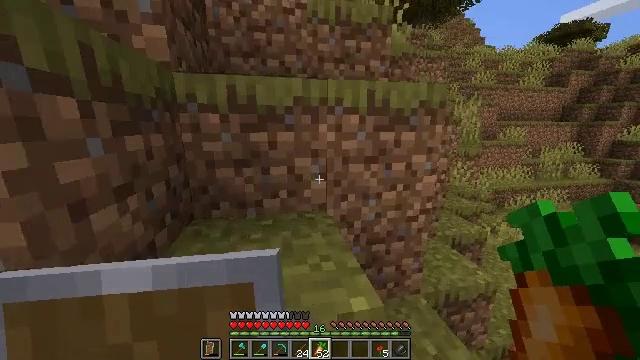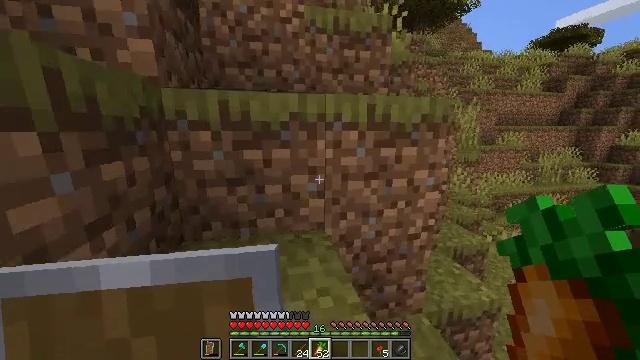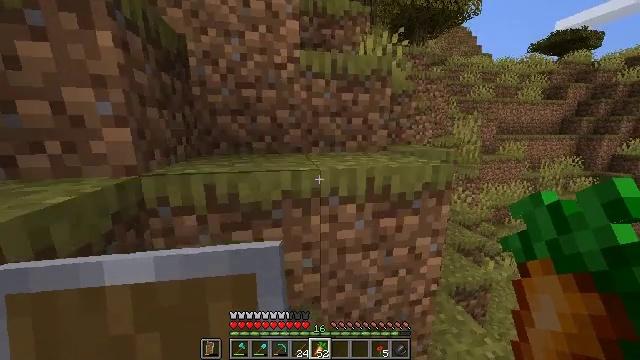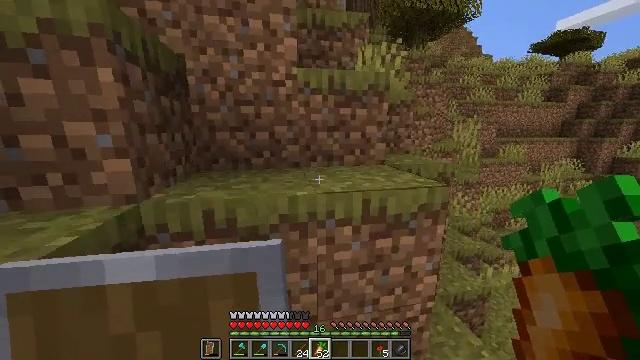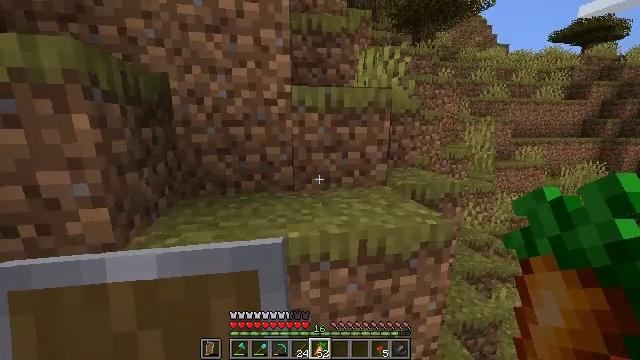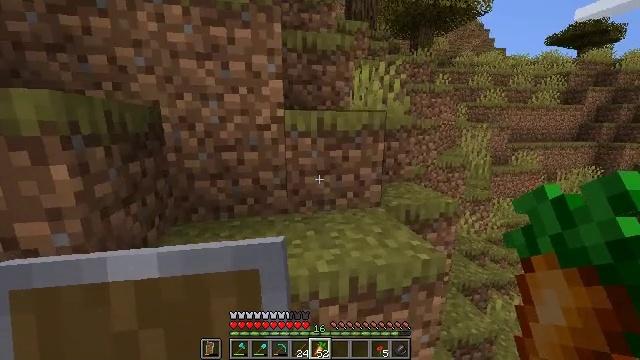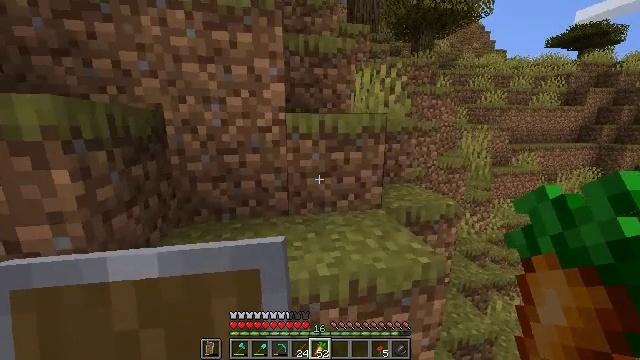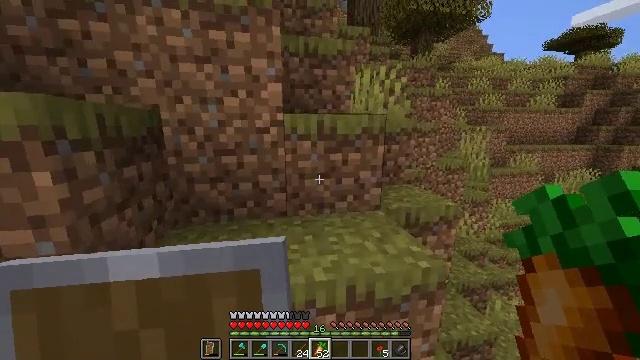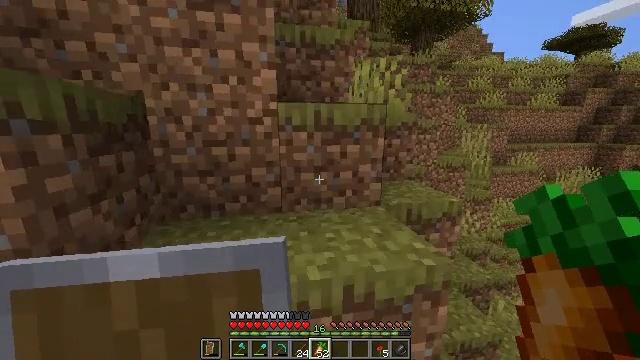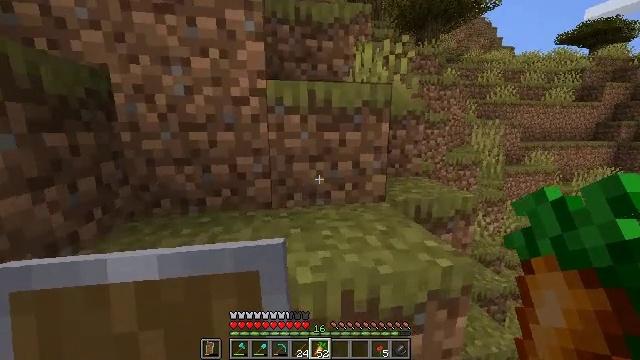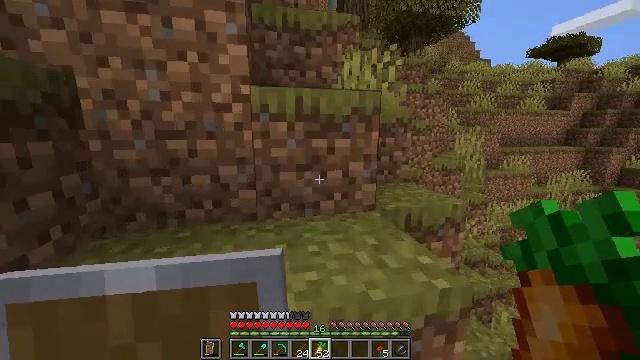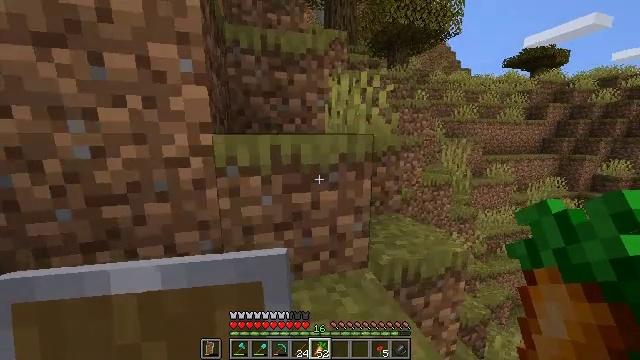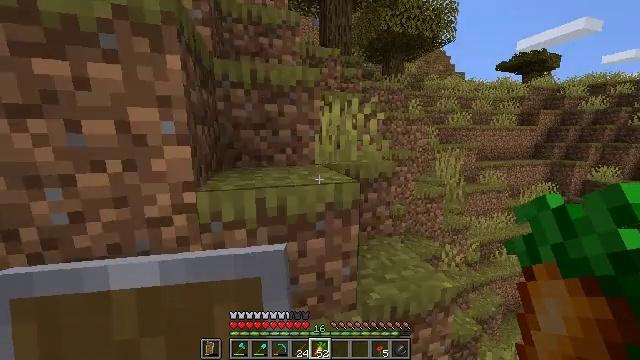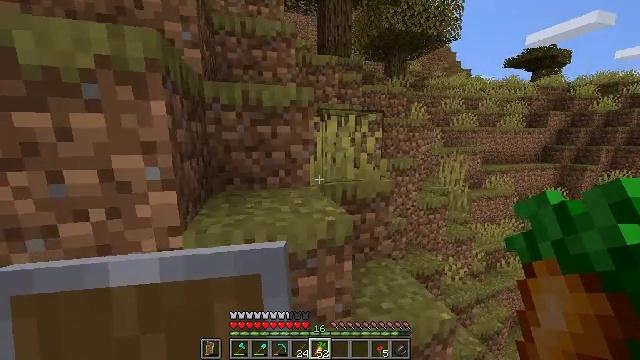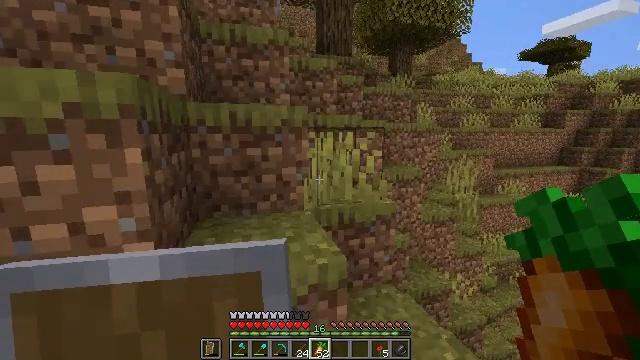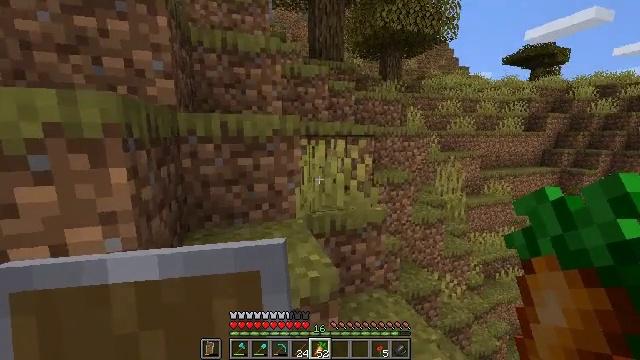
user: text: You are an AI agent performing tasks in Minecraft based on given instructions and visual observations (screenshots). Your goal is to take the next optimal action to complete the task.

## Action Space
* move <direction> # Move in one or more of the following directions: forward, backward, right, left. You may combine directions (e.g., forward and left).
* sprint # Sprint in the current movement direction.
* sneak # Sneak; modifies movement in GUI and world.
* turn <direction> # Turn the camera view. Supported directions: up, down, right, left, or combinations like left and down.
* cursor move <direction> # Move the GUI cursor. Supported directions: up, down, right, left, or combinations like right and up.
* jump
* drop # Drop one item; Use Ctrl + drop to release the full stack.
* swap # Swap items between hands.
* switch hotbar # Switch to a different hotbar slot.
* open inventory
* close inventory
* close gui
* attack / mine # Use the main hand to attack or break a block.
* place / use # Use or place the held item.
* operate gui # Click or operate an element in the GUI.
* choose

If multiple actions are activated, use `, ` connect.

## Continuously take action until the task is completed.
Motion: motion action
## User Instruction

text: Retrieve the valuable gold block.
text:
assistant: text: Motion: move forward, sprint, jump
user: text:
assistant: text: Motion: move forward, sprint, jump
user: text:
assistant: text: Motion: move forward, sprint, jump
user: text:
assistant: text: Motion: move forward, sprint, jump
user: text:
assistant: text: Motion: move forward, sprint, jump
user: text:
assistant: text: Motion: move forward, sprint, jump
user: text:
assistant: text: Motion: move forward, sprint, jump
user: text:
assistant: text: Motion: move forward, sprint, jump
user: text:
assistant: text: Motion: move forward, sprint, jump
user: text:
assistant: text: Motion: move forward, sprint, turn right and up, jump
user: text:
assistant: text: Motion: move forward, sprint, turn right, jump
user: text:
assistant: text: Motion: move forward, sprint, jump
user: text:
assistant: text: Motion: move forward and move left, sprint, jump
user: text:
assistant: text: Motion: move forward and move left, sprint, jump
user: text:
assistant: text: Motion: move forward and move left, sprint, turn right, jump
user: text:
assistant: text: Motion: move forward, sprint, turn right, jump
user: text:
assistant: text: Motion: move forward, sprint, jump
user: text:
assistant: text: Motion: move forward, sprint, jump
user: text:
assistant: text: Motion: move forward, sprint, jump
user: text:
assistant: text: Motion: move forward, sprint, turn left, jump
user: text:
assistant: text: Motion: move forward, sprint, turn left, jump
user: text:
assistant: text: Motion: move forward, sprint, turn left, jump
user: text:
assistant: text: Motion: move forward and move left, sprint, jump
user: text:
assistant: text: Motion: move forward and move left, sprint, jump
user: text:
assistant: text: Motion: move forward and move left, sprint, jump
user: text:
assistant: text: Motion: move forward and move left, sprint, jump
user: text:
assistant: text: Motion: move forward, sprint, jump
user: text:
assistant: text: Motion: move forward, sprint, jump
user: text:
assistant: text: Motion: move forward, sprint, jump
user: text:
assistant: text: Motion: move forward, sprint, turn right, jump